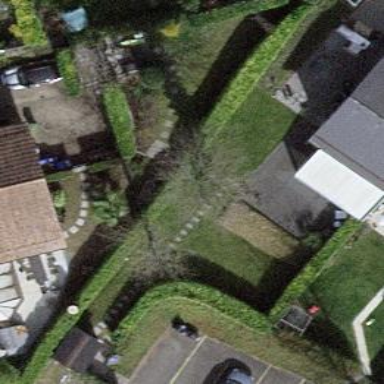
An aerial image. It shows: Garden surrounded by fence.